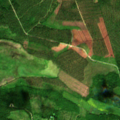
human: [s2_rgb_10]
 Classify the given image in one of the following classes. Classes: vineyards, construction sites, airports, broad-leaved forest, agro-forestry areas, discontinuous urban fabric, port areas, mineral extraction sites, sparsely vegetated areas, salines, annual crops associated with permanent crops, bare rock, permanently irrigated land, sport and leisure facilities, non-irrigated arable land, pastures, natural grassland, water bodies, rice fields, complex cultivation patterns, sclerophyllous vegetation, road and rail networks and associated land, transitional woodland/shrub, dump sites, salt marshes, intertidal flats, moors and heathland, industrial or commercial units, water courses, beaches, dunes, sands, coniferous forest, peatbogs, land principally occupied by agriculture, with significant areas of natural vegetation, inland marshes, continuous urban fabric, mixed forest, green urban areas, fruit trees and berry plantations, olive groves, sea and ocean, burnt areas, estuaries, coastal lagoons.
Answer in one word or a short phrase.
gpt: coniferous forest, mixed forest, transitional woodland/shrub, peatbogs